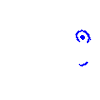
Particle: pion